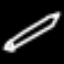
Label: pencil